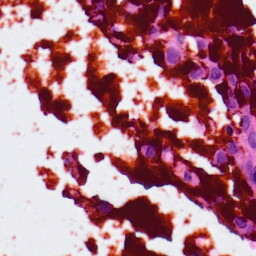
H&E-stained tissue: Lung